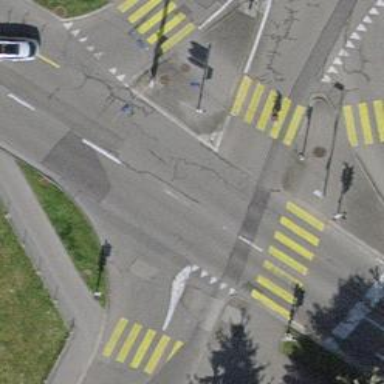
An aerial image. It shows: Secondary road with asphalt surface leading to roundabout junction.